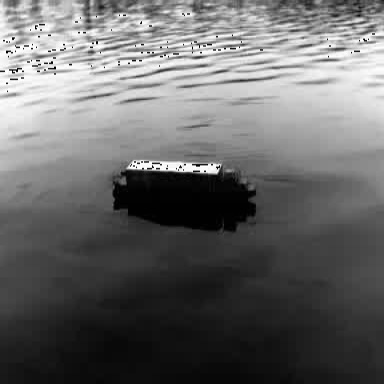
There is a fishing_boat in the infrared image.